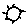
Label: sun